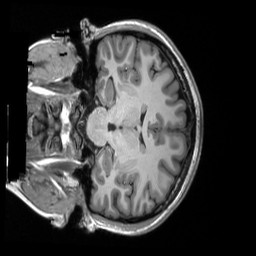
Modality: T1w
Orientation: coronal
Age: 25